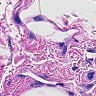
Metastatic tissue present: no